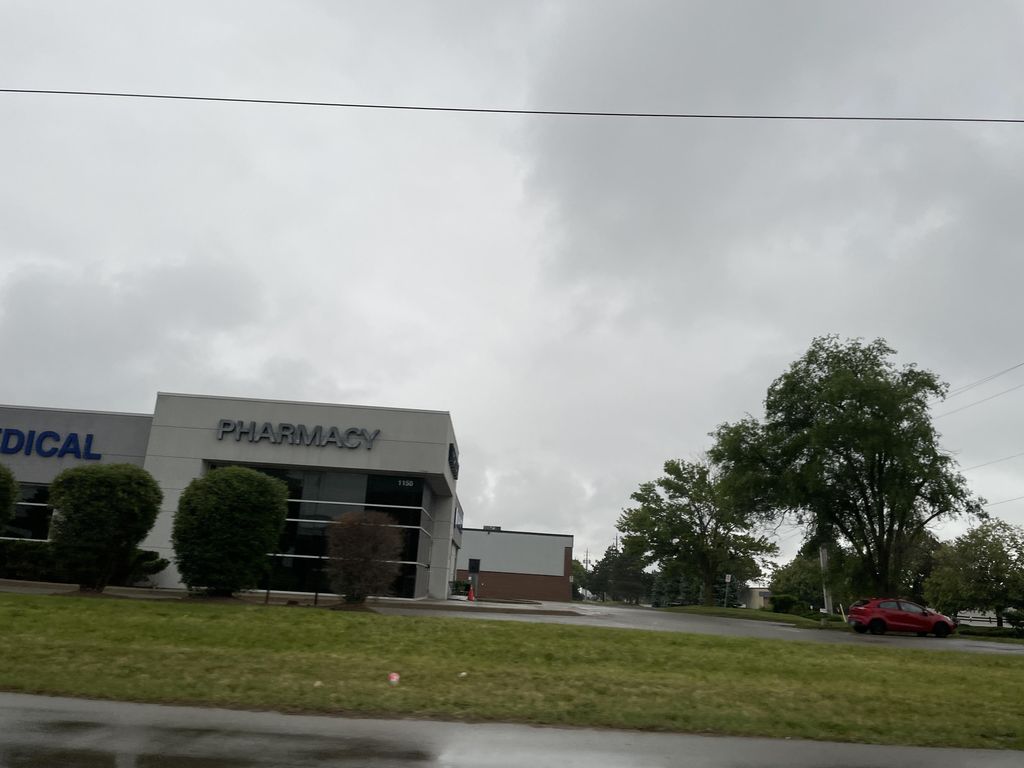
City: kitchener-waterloo